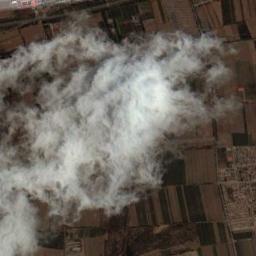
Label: cloud